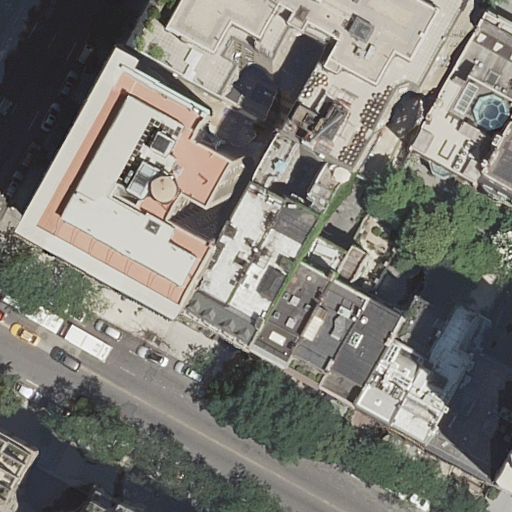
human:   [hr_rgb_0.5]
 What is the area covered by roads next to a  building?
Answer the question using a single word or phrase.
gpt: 0m2

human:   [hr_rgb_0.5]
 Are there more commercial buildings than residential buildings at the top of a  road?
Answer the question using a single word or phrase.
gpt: no

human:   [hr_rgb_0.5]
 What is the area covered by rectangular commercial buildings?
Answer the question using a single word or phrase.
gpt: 0m2

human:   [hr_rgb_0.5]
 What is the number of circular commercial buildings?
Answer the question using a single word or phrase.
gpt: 0

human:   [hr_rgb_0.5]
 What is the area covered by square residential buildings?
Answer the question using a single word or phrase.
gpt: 0m2

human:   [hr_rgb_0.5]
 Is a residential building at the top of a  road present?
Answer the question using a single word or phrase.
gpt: yes

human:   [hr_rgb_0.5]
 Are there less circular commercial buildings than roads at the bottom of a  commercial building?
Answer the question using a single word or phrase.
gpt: no

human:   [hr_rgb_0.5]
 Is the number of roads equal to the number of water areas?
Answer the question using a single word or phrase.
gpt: no

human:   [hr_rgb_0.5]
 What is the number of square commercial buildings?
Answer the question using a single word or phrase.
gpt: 0

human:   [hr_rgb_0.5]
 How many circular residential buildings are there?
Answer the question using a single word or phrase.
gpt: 0

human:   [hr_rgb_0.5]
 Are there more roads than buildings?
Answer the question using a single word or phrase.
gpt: no

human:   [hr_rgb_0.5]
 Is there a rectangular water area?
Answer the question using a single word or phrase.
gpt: no

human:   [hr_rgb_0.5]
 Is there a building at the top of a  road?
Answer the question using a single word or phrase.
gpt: yes

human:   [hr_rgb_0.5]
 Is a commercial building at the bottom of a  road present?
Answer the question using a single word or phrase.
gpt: no

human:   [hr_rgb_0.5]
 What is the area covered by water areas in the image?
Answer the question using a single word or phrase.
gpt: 0m2

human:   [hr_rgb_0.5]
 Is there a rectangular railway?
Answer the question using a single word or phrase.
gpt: no

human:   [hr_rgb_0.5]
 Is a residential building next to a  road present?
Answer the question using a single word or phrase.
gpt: yes

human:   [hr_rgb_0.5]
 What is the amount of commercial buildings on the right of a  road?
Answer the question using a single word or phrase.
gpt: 0

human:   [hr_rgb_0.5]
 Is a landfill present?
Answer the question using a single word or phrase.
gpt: no

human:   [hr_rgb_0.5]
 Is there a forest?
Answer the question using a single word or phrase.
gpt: no

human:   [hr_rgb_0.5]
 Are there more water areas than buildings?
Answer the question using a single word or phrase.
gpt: no

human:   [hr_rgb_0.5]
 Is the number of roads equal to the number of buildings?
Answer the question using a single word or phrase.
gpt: no

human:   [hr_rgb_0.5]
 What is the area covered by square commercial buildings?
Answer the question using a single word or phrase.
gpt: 0m2

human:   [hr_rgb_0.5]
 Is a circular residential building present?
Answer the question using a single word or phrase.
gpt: no

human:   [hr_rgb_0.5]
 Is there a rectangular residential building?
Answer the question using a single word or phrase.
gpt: yes

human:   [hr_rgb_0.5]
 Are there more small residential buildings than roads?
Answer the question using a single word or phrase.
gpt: no

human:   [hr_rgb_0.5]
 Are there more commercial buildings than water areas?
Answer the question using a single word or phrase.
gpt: no

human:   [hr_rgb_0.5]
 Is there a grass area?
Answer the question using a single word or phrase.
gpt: no

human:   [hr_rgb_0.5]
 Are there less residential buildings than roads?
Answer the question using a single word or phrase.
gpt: no

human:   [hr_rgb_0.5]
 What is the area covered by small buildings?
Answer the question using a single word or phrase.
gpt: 73m2

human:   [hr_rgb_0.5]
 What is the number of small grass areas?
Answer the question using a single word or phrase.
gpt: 0

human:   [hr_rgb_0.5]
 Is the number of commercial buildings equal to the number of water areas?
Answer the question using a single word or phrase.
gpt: yes

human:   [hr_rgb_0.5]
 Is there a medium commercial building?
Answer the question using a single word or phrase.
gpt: no

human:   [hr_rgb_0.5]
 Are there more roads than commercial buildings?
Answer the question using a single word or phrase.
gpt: yes

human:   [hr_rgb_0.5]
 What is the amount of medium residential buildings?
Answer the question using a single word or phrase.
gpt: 10

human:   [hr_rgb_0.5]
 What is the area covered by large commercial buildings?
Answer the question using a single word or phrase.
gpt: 0m2